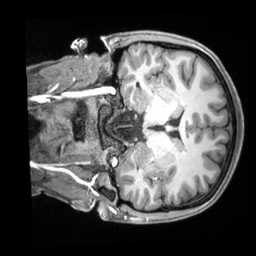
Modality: T1w
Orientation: coronal
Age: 18
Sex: female
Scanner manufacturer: siemens
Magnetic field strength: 3 T
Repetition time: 2.4 s
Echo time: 0.00226 s